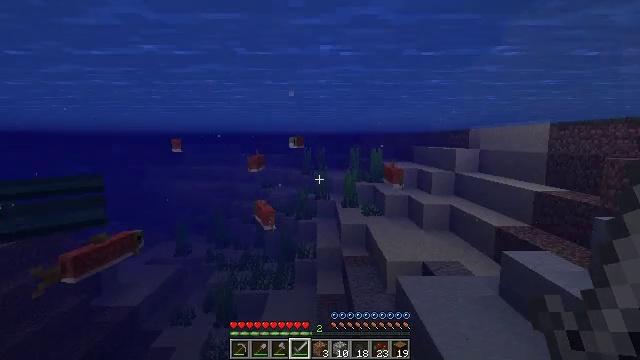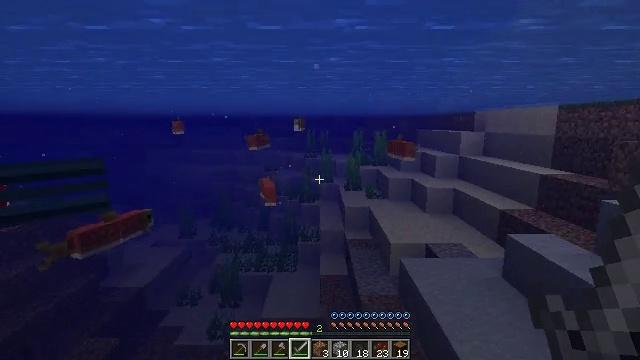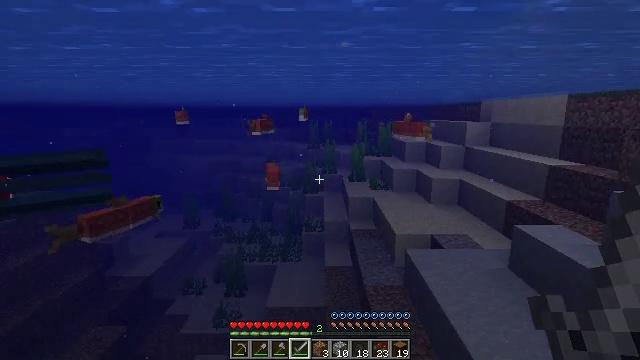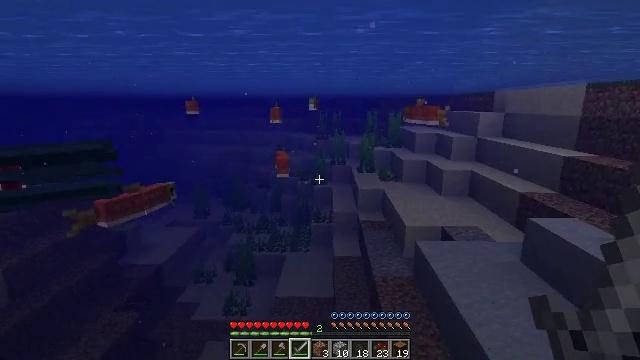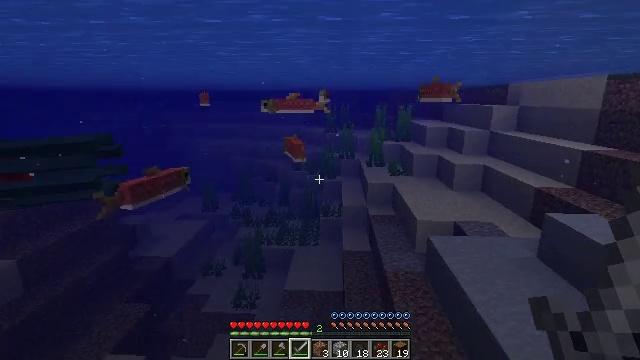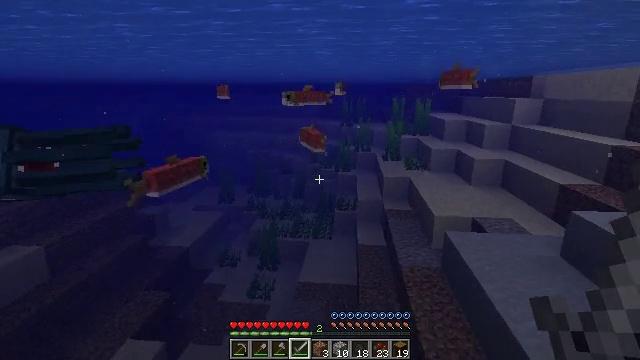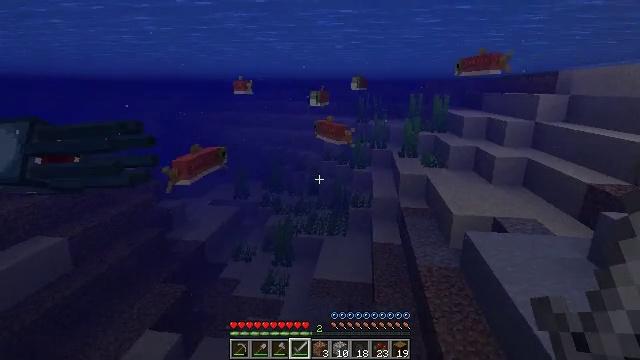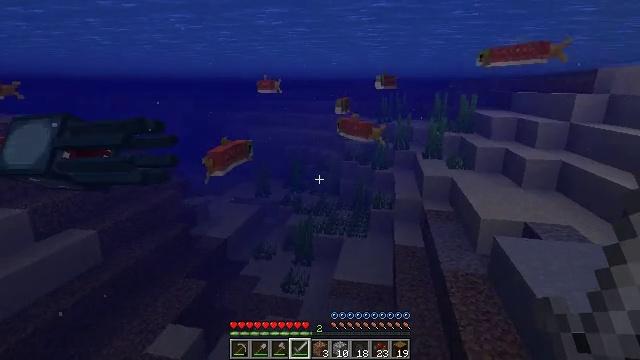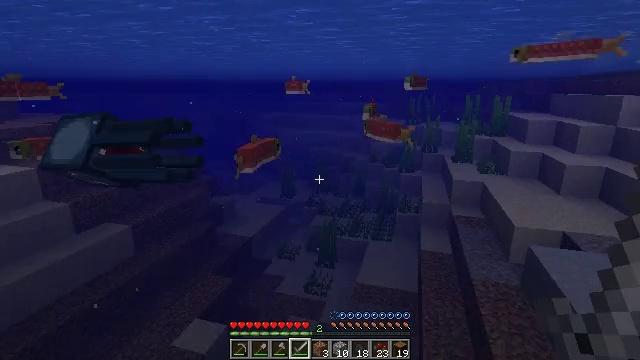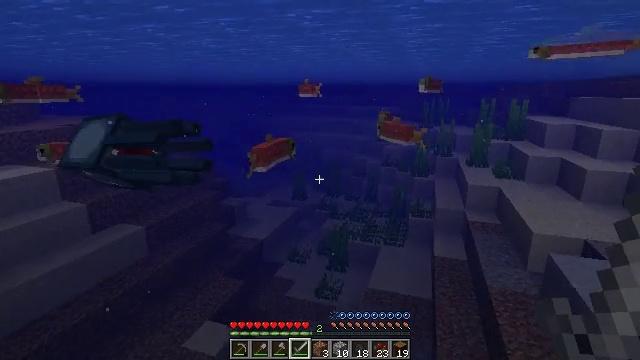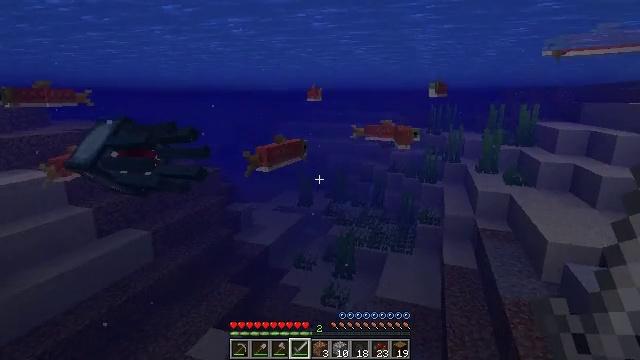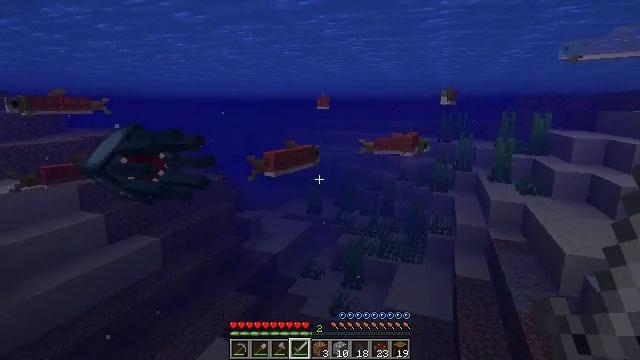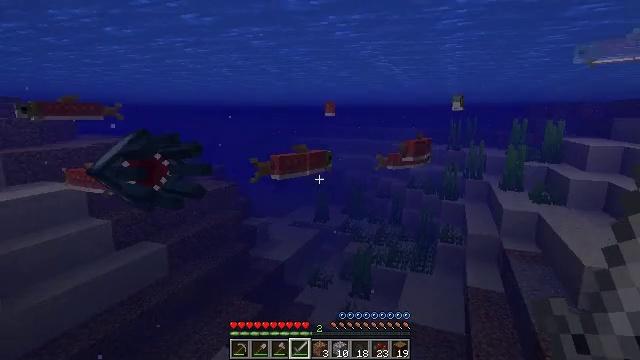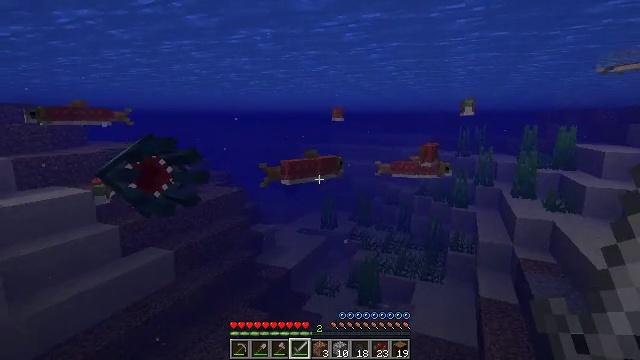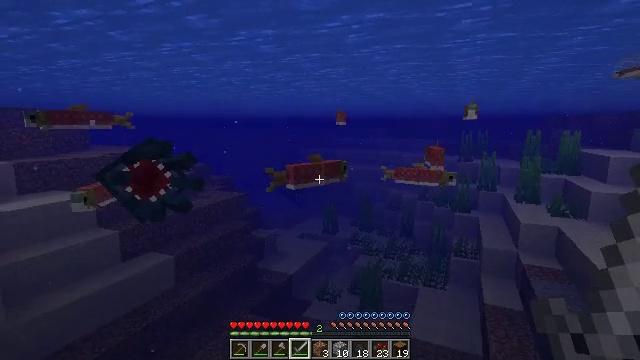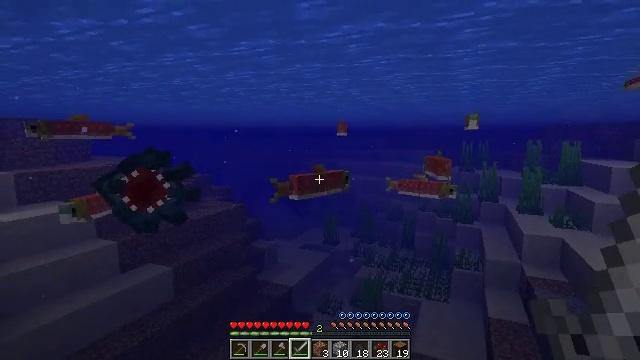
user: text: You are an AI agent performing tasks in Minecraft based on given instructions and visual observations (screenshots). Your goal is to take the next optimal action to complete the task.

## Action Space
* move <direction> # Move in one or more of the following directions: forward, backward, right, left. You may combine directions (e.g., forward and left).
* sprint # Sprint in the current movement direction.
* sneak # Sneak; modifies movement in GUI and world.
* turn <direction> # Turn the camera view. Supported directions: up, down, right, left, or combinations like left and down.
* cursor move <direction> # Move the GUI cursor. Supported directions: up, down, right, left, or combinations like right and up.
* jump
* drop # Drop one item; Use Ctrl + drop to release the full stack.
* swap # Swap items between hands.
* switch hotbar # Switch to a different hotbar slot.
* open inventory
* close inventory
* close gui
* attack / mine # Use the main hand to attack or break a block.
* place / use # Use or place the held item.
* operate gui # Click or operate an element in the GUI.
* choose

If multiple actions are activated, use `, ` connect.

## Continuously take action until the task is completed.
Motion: motion action
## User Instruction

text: Hunt fish.
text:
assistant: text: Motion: move forward and move left, turn down
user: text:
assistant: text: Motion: move forward and move left, turn down
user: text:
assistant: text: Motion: move forward and move left, turn left and down
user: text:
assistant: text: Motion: move forward and move left, turn left and down
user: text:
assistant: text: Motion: move forward and move left, turn left and down
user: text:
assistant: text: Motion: move forward and move left, turn left
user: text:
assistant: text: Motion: move forward and move left, turn left
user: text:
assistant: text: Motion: move forward, turn left
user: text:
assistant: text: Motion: move forward, turn left
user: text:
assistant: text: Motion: move forward, turn left and up
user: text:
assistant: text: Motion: move forward, turn left and up
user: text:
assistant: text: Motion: move forward, turn left and up
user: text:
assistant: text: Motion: move forward, turn left and up
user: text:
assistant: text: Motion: move forward
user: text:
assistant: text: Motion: move forward, turn up
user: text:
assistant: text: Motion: move forward
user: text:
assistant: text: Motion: move forward
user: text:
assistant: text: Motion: move forward
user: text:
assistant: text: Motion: move forward
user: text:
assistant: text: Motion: move forward
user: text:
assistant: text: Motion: move forward
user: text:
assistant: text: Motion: move forward
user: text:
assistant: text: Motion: move forward, turn right
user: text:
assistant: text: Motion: move forward, turn right
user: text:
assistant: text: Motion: move forward, turn right
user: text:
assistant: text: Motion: move forward, turn right
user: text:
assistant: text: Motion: move forward
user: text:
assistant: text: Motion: move forward
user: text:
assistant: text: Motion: move forward
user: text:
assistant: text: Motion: move forward